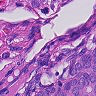
Metastatic tissue present: yes